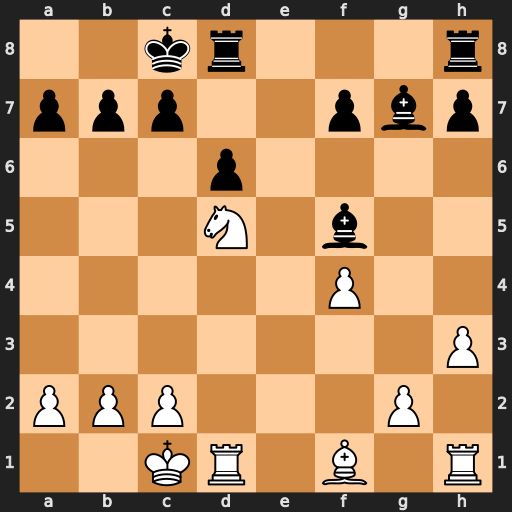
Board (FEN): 2kr3r/ppp2pbp/3p4/3N1b2/5P2/7P/PPP3P1/2KR1B1R
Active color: w
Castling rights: -
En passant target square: -
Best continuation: Ne7+ Kb8 Nxf5